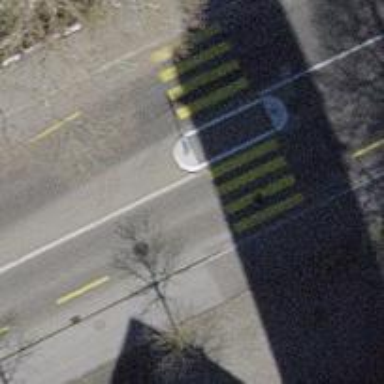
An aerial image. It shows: Zebra crossing with pedestrian island.